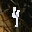
Label: 4